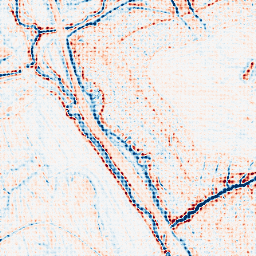
Category: edge_preserving
Decomposition family: bilateral
Decomposition parameters: d: 9
sigma_color: 50
sigma_space: 50
Upsampling method: sinc_blackman
Upsampling parameters: scale: 8
kernel_size: 8
Upsampling scale: 8